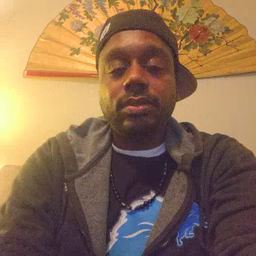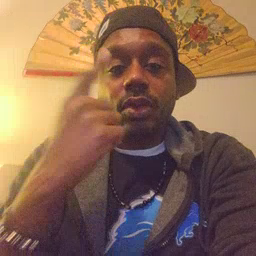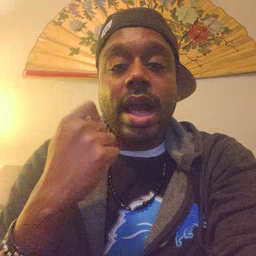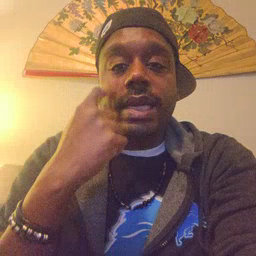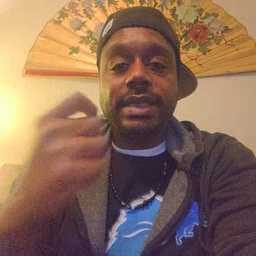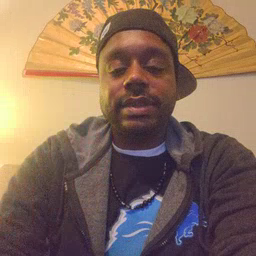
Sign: cry